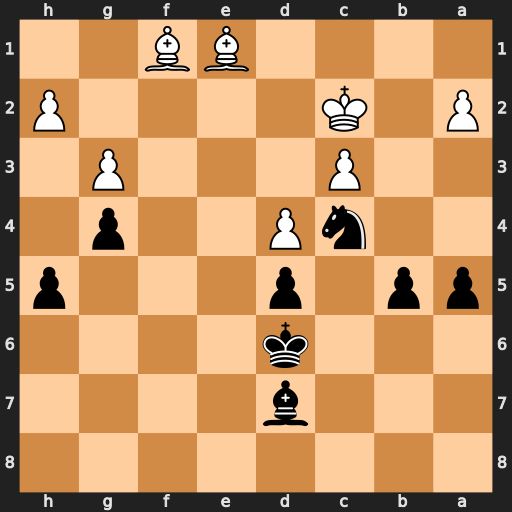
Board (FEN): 8/3b4/3k4/pp1p3p/2nP2p1/2P3P1/P1K4P/4BB2
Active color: b
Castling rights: -
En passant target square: -
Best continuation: Ne3+ Kd2 Nxf1+ Ke2 Nxh2